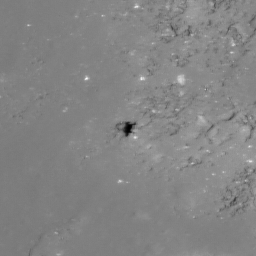
Pit: Lalande 12
Host crater: Lalande
Host type: impact_melt
Lunar coordinates: latitude -4.427, longitude 351.444